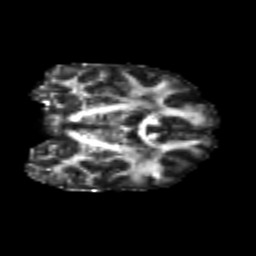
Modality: FA
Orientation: coronal
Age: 24
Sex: female
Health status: healthy
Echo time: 0.074 s